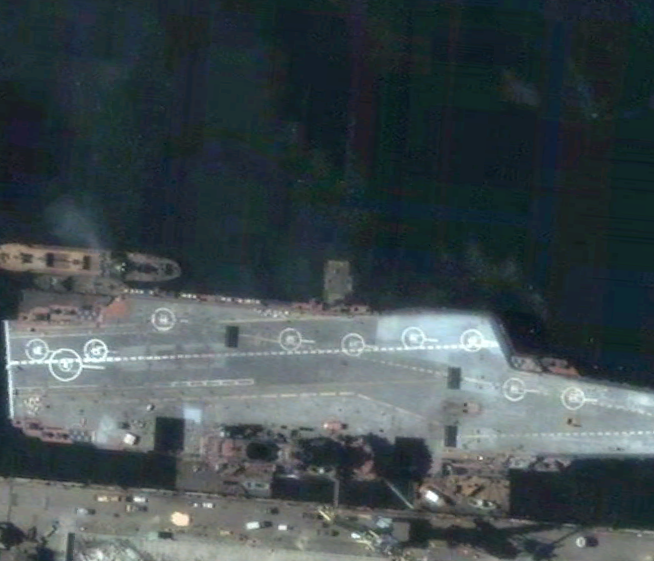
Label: aircraft_carrier